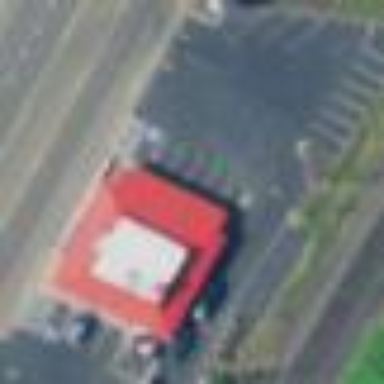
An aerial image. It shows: Parking area with asphalt surface.